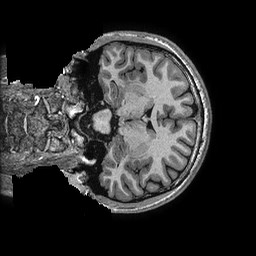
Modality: T1w
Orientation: coronal
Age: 25
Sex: male
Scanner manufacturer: ge
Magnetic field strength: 3 T
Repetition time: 0.006952 s
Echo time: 0.00292 s